Question: I am using ConfORM Nhibernate in one of my MVC project. And had problem with One to Many Mappings.
'''
IEnumerable<Type> domainEntities = this.GetDomainEntities();
var relationalMapper = new ObjectRelationalMapper();
relationalMapper.TablePerConcreteClass(domainEntities);
relationalMapper.Patterns.PoidStrategies.Add(new NativePoidPattern());
relationalMapper.Cascade<Category, Product>(Cascade.All);
relationalMapper.ManyToMany<Category, Product>();
relationalMapper.Cascade<Order, Product>(Cascade.Persist);
var mapper = new Mapper(relationalMapper);
var englishInflector = new EnglishInflector();
mapper.PatternsAppliers.Merge(new ClassPluralizedTableApplier(englishInflector));
mapper.PatternsAppliers.Merge(new OneToManyKeyColumnApplier(relationalMapper));
.....
HbmMapping mapping = mapper.CompileMappingFor(domainEntities);
'''
And classes Order and User: One User had many Orders.
'''
public class Order : BaseEntity
{
public Order(User user)
{
if (user == null)
{
throw new ArgumentNullException("user");
}
this.User = user;
}
protected Order()
{
}
public virtual User User { get; protected set; }
}
'''
And Users:
'''
public class User : BaseEntity
{
public User()
{
this.Orders = new HashedSet<Order>();
}
public virtual string FirstName { get; set; }
public virtual ISet<Order> Orders { get; protected set; }
}
'''
I expect relations like this: Orders.UserId -> User.Id in the DB. But when the Nhibernate had genereted DB we had this problem (See image):

UPS. Double reference User and UserId suddenly uppeared. And when we removed [user] Nhivernate can't do inner join this tables. It sad that double time:
Invalid column name 'User'.
Invalid column name 'User'.
I think there is some problems with setuping ConfORM.
If I remove mapper.PatternsAppliers.Merge(new OneToManyKeyColumnApplier(relationalMapper));
ConfORM generete just [User] reference key.
Anyone know what the problem is here?
Thanks in Advance.
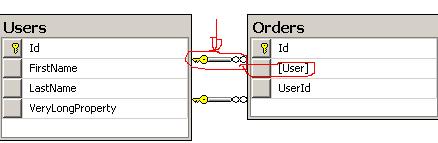
Answer: You need to add the following applier
'''
mapper.PatternsAppliers.Merge(new ManyToOneColumnApplier());
'''
Probably thats because column name has changed from Users side, but has not changed from Order side.